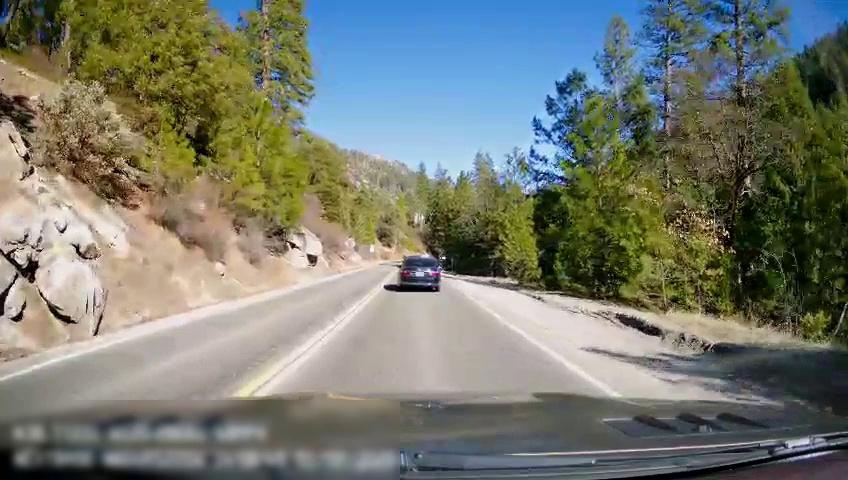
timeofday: Day
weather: Sunny
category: Drivable Space
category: Vehicles | Car
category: Lanes | Opposite Lane
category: Lanes | Opposite Lane
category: Lanes | Current Lane
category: Lanes | Current Lane